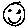
Label: smiley face